【题型】解答题　【知识点】解析几何　【难度】easy
在平面直角坐标系内，已知点$P$及线段$l$，$Q$是线段$l$上的任意一点，线段$PQ$长度的最小值称为“点$P$到线段$l$的距离”，记为$d(P,l)$．

(1)设点$P(2,0)$，线段$l$:$y=x(0\leq x\leq2)$，求$d(P,l)$；

(2)设$l$是长为2的线段，求点的集合$D=\{P|d(P,l)\leq1\}$所表示的图形面积．
【解答】
【答案】(1)$\sqrt{2}$

(2)$4+\pi$

【知识点】轨迹问题——圆、距离新定义

【分析】(1) 根据“点$P$到线段$l$的距离”的定义结合两点的距离公式即可得出答案；

(2)设线段$l$的端点分别为$A,B$，以直线$AB$为$x$轴，$AB$的中点为原点建立直角坐标系，则$A(-1,0)$，$B(1,0)$，则集合$D=\{P|d(P,l)\leq1\}$所表示的图形是一个边长为2的正方形和两个半径是1的半圆，从而可求解．

【详解】(1) 可设$Q(a,a),0\leq a\leq2$，

则$|PQ|=\sqrt{(a-2)^2+a^2}=\sqrt{2(a-1)^2+2}$，

当$a=1$时，$|PQ|_{\min}=\sqrt{2}$，

所以$d(P,l)=\sqrt{2}$；

(2) 设线段$l$的端点分别为$A$，$B$，以直线$AB$为$x$轴，$AB$的中点为原点建立直角坐标系，

则$A(-1,0)$，$B(1,0)$，点集$D$由如下曲线围成：

$l_1:y=1$，$(|x|\leq1)$，$l_2:y=-1$，$(|x|\leq1)$，

$C_1:(x+1)^2+y^2=1$，$(x\leq-1)$，$C_2:(x-1)^2+y^2=1$，$(x\geq1)$，

$\therefore$集合$D=\{P|d(P,l)\leq1\}$所表示的图形是一个边长为2的正方形和两个半径是1的半圆，

$\therefore$其面积为$S=2^2+\pi=4+\pi$．

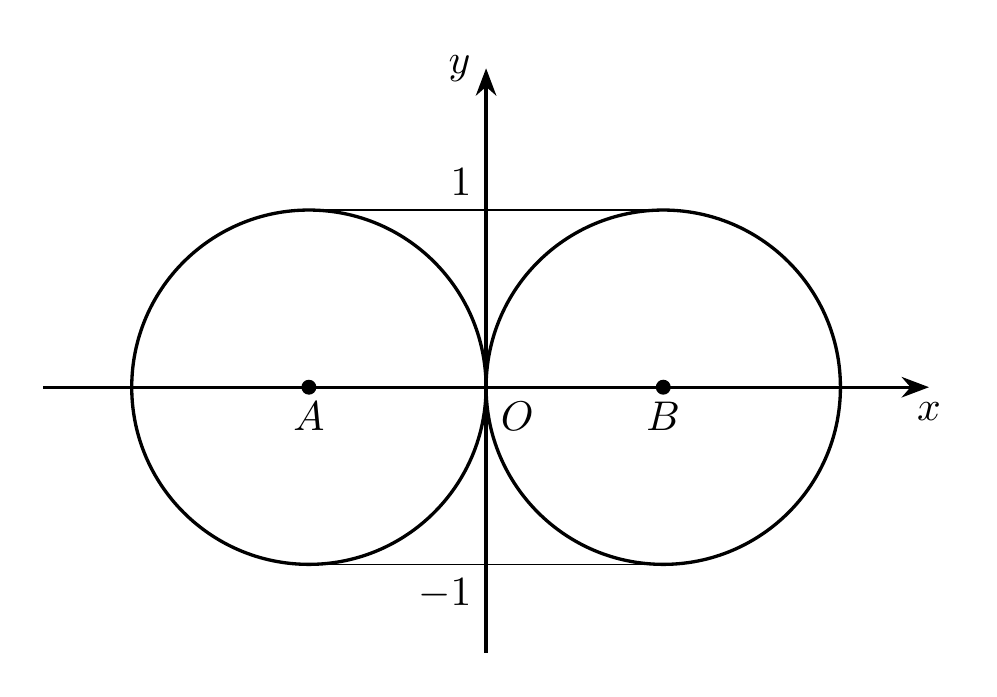